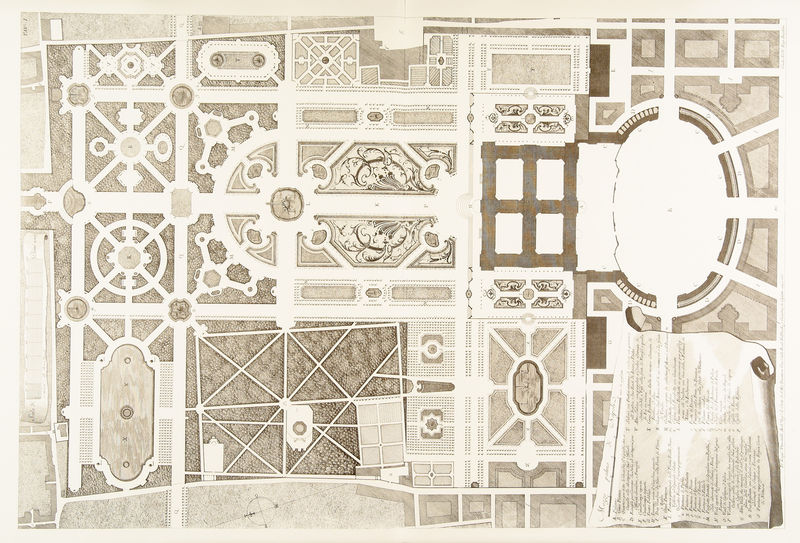
Titel: Verzeichnis des Generalplans/Schloss und Garten von Caserta
Künstler: Luigi Vanvitelli
Schlagwörter: anlage, gras, park, schloss, ornament, kirche, wege, oval, rund, garten, bogen, flächen, vogelperspektive, floral, ornamente, moschee, draufsicht, symmetrisch, quer, mauern, beete, blumenbeet, plan, einfassung, symetrisch, geraden, labyrinth, legende, grundriss, kriche, gänge, lageplan, gartenanlage, blumenbeete, angelegt, grasfläche, labyrint, nordpfeil